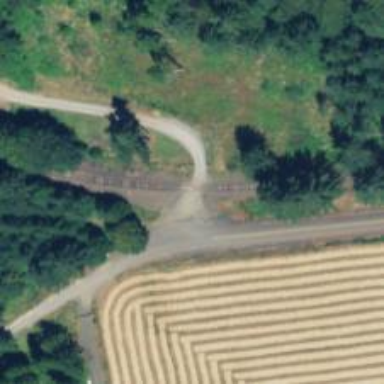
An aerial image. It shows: Railway level crossing.